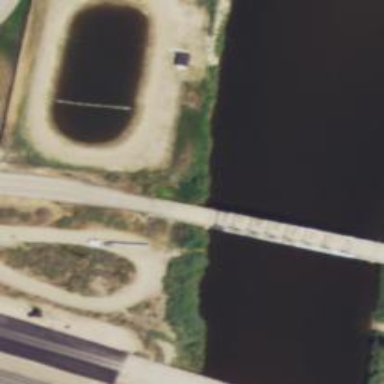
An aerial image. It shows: Unclassified road on bridge.